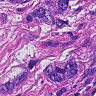
Metastatic tissue present: yes